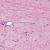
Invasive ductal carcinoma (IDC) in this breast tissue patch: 1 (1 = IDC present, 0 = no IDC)